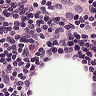
Metastatic tissue present: no